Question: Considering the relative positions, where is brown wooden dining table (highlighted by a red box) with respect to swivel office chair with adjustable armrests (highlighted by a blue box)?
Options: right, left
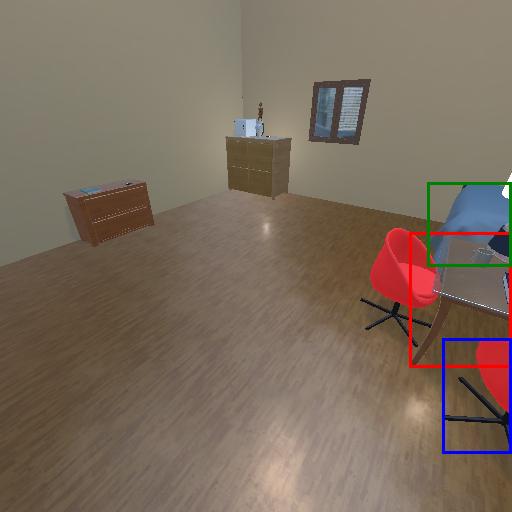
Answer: right